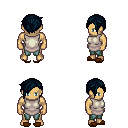
a pixel art fantasy rpg character, male body template, human, tanned skin, white tunic, teal pants, raven pixie cut hairstyle, brown slippers, four views (front, back, left, right), 2x2 character sprite sheet, small pixel art, hard edges, no anti-aliasing